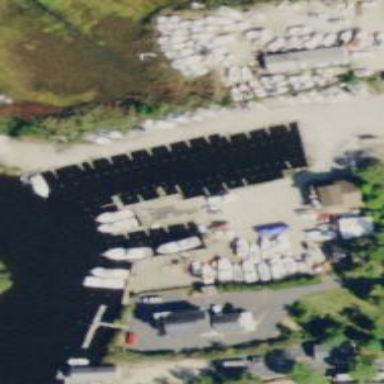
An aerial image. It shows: Boatyard along the waterway.